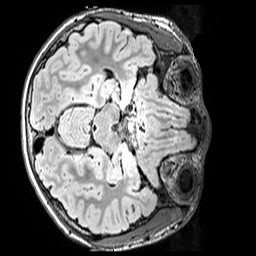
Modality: FLAIR
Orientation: axial
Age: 12
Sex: male
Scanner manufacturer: siemens
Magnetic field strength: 3 T
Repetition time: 5 s
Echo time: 0.388 s